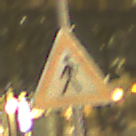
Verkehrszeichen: FussgaengerRechts
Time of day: Night
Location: Outdoor (Urban)
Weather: Overcast
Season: NotSpecified
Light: Artificial